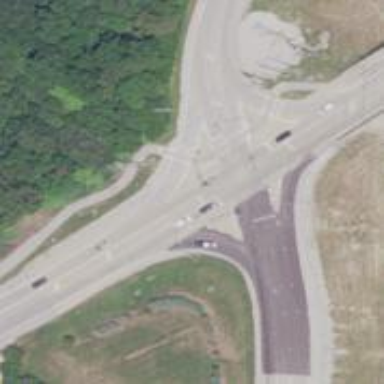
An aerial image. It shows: Secondary link road with asphalt surface.